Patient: sex M, age 49
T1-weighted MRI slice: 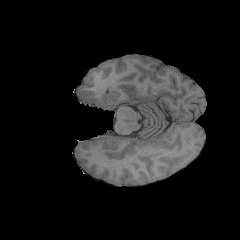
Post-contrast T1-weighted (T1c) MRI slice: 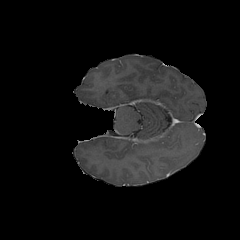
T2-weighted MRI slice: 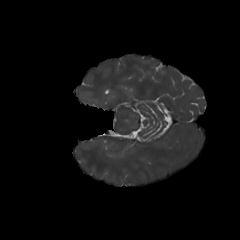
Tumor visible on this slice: no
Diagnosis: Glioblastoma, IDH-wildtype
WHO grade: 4